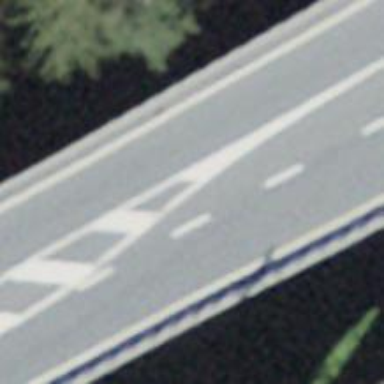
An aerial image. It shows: Primary highway on asphalt bridge.